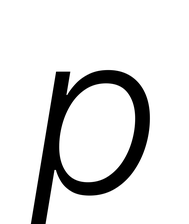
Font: Inter-Italic_Light_Italic